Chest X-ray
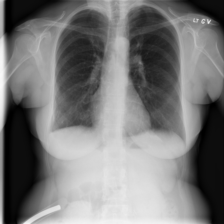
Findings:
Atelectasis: negative
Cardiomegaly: negative
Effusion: negative
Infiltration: positive
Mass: negative
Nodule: negative
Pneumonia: negative
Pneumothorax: negative
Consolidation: negative
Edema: negative
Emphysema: negative
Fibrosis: negative
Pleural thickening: negative
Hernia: negative